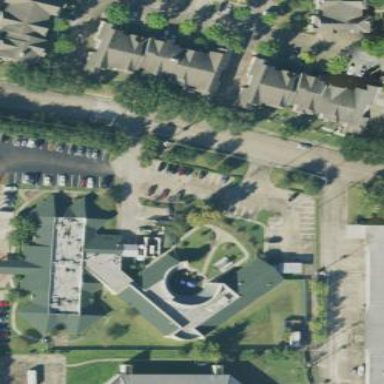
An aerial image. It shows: Hospital providing healthcare services.